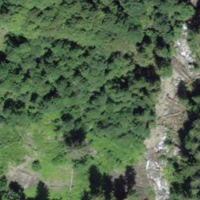
EUNIS habitat code: 43
Species observed at this site:
Rhododendron ferrugineum